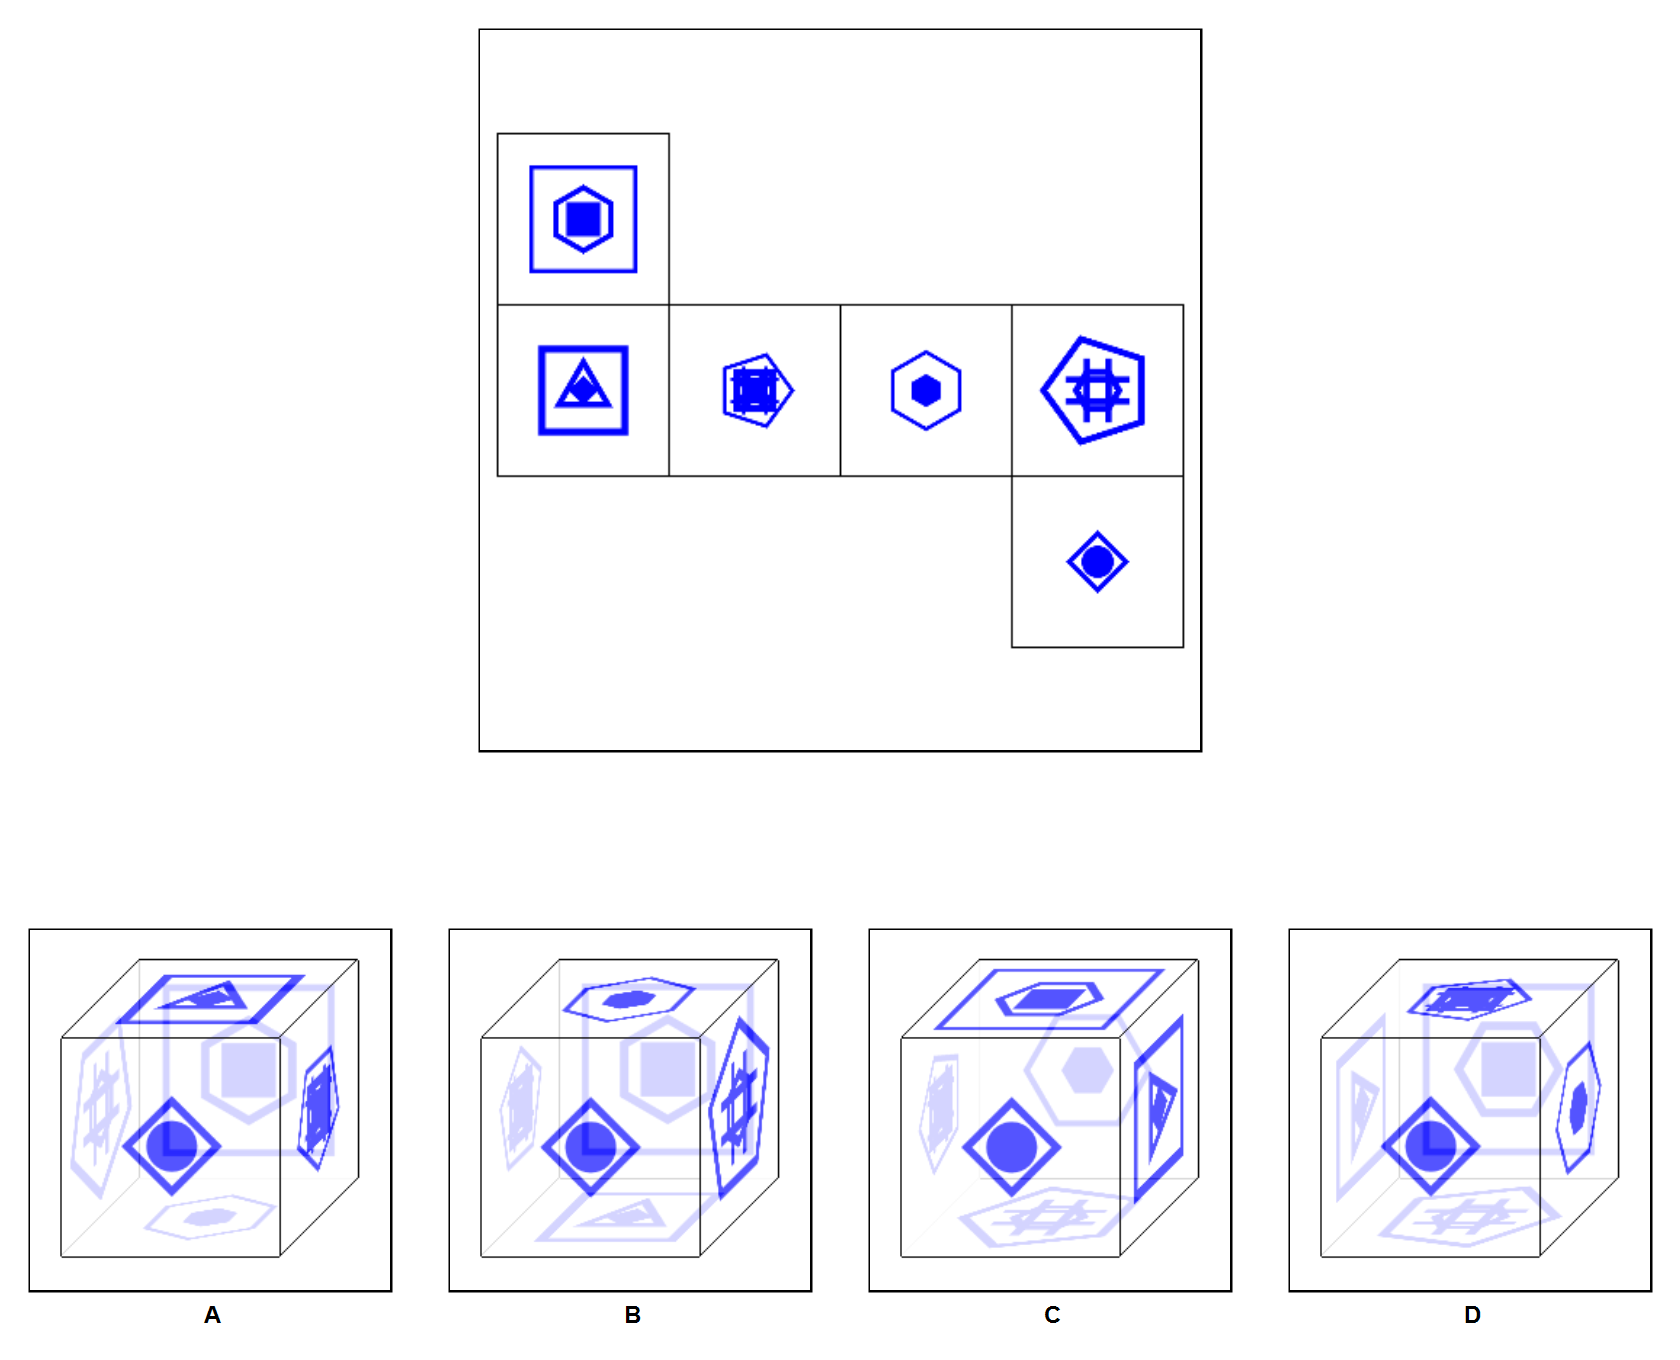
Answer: C